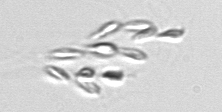
Label: Dinobryon